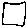
Label: square